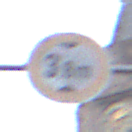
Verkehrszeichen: TatsaechlicheHoehe
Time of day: Midday
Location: Outdoor (Urban)
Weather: Overcast
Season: NotSpecified
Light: Natural